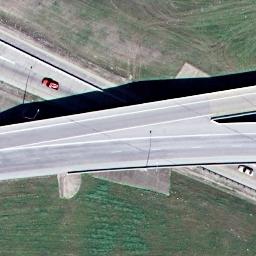
Label: overpass